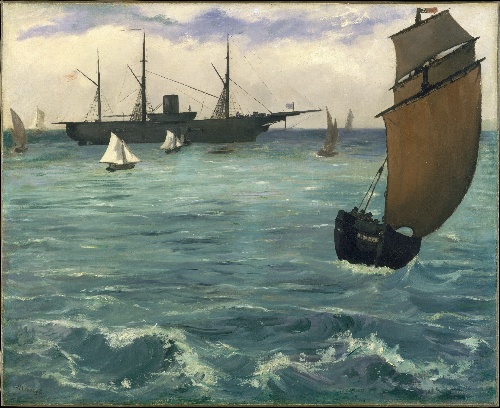
Title: The "Kearsarge" at Boulogne
Artist: Edouard Manet
Artist bio: French, Paris 1832–1883 Paris
Date: 1864
Object type: Painting
Classification: Paintings
Medium: Oil on canvas
Dimensions: 32 1/8 x 39 3/8 in. (81.6 x 100 cm)
Department: European Paintings
Credit line: Gift of Peter H. B. Frelinghuysen, and Purchase, Mr. and Mrs. Richard J. Bernhard Gift, by exchange, Gifts of Mr. and Mrs. Richard Rodgers and Joanne Toor Cummings, by exchange, and Drue Heinz Trust, The Dillon Fund, The Vincent Astor Foundation, Mr. and Mrs. Henry R. Kravis, The Charles Engelhard Foundation, and Florence and Herbert Irving Gifts, 1999
Accession year: 1999
Repository: Metropolitan Museum of Art, New York, NY
Tags: Ships|Boats